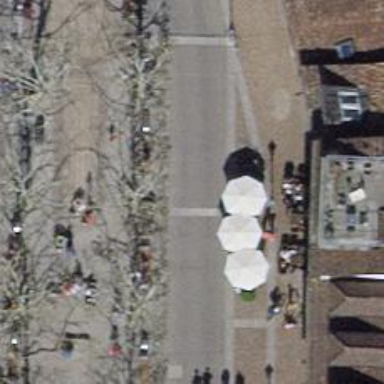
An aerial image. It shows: Brown bench.